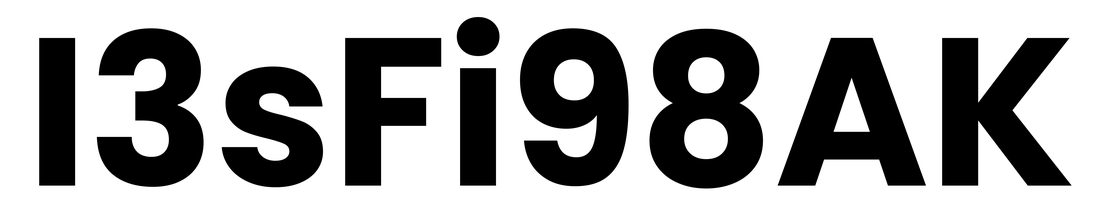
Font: Poppins-Bold